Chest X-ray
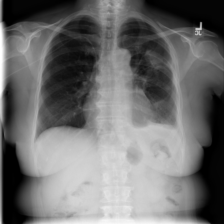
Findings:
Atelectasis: negative
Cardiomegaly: negative
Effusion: negative
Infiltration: negative
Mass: negative
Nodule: negative
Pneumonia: negative
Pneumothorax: negative
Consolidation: negative
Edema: negative
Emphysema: negative
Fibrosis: negative
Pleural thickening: positive
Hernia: negative